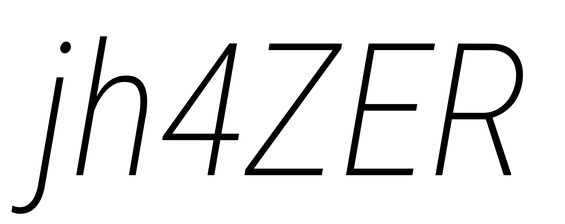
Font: Roboto-Italic_Condensed_ExtraLight_Italic